已知椭圆$C:\frac{x^2}{a^2}+\frac{y^2}{b^2}=1(a>b>0)$的焦距为$2\sqrt{3}$，且过点$\left(\sqrt{3},\frac{1}{2}\right)$.

(1)求椭圆$C$的方程；

(2)设与坐标轴不垂直的直线$l$交椭圆$C$于$M,N$两点（异于椭圆顶点），点$P$为线段$MN$的中点，$O$为坐标原点.

\textcircled{1} 若点$P$在直线$x=\frac{1}{2}$上，求证：线段$MN$的垂直平分线恒过定点$s$，并求出点$s$的坐标；

\textcircled{2} 求证：当$\triangle OMN$的面积最大时，直线$OM$与$ON$的斜率之积为定值.
【解答】
【答案】(1)$\frac{x^2}{4}+y^2=1$

(2)\textcircled{1} 证明见解析，$S\left(\frac{3}{8},0\right)$；\textcircled{2} 直线$OM$与$ON$的斜率之积为$-\frac{1}{4}$.

【知识点】椭圆中的定值问题、椭圆中的直线过定点问题、根据椭圆过的点求标准方程

【分析】(1) 根据焦距和所过点联立方程组求解即可；

(2) 设出直线方程并与椭圆方程联立，\textcircled{1} 根据中点公式及垂直平分线方程化简即可证明并得到定点；\textcircled{2} 利用弦长公式和点到直线距离公式，表示出三角形面积，并借助重要不等式得到三角形面积最大时，直线方程中的参数满足的条件，由此化简直线$OM$与$ON$的斜率之积即可得出定值.

【详解】(1) 因为焦距为$2\sqrt{3}=2c$，即$c=\sqrt{3}$，所以$a^2-b^2=c^2=3$，

又因为椭圆过点$\left(\sqrt{3},\frac{1}{2}\right)$，所以$\frac{3}{a^2}+\frac{1}{4b^2}=1$，解得$b^2=1,a^2=4$，

所以椭圆$C$的方程为$\frac{x^2}{4}+y^2=1$.

(2) 由题意知，直线$l$斜率存在，设直线$l$方程为$y=kx+m$，设$M(x_1,y_1),N(x_2,y_2),P(x_0,y_0)$.

由
\[
\begin{cases}
y = kx + m \\
\frac{x^2}{4}+y^2=1
\end{cases}
\]
得$(1+4k^2)x^2+8kmx+4m^2-4=0$，

$\Delta=64k^2m^2-16(m^2-1)(1+4k^2)=16(1+4k^2-m^2)>0$，$x_1+x_2=\frac{-8km}{1+4k^2},x_1x_2=\frac{4m^2-4}{1+4k^2}$.

\textcircled{1} 因为点$P$为线段$MN$的中点，点$P$在直线$x=\frac{1}{2}$上，所以$x_0=\frac{x_1+x_2}{2}=\frac{-4km}{1+4k^2}=\frac{1}{2}$，即$1+4k^2=-8km$，$m=\frac{1+4k^2}{-8k}$.

所以$y_0=kx_0+m=\frac{1}{2}k+\frac{1+4k^2}{-8k}=-\frac{1}{8k}$.

所以线段$MN$的垂直平分线方程为$y-y_0=-\frac{1}{k}(x-x_0)$，即$y+\frac{1}{8k}=-\frac{1}{k}\left(x-\frac{1}{2}\right)$，即$y=-\frac{1}{k}\left(x-\frac{3}{8}\right)$.

故线段$MN$的垂直平分线恒过定点$S\left(\frac{3}{8},0\right)$.

\textcircled{2} 由弦长公式得
\[
\begin{aligned}
|MN| &= \sqrt{1+k^2}|x_1-x_2| = \frac{\sqrt{1+k^2}}{1+4k^2}\sqrt{16(1+4k^2-m^2)} = \frac{4\sqrt{1+k^2}}{1+4k^2}\sqrt{1+4k^2-m^2},
\end{aligned}
\]
坐标原点到直线$MN$的距离为$d=\frac{|m|}{\sqrt{1+k^2}}$，

所以$\triangle OMN$的面积为
\[
\begin{aligned}
S_{\triangle OMN} &= \frac{1}{2}|MN|\cdot d = \frac{1}{2}\cdot\frac{4\sqrt{1+k^2}\sqrt{1+4k^2-m^2}}{1+4k^2}\cdot\frac{|m|}{\sqrt{1+k^2}} = 2\cdot\frac{|m|\sqrt{1+4k^2-m^2}}{1+4k^2} \le 2\cdot\frac{\frac{m^2+1+4k^2-m^2}{2}}{1+4k^2} = 1,
\end{aligned}
\]
当且仅当$m^2=1+4k^2-m^2$，即$2m^2=1+4k^2$时等号成立.

所以
\[
\begin{aligned}
k_{OM}k_{ON} &= \frac{y_1y_2}{x_1x_2} = \frac{(kx_1+m)(kx_2+m)}{x_1x_2} = \frac{k^2x_1x_2+km(x_1+x_2)+m^2}{x_1x_2}= \frac{k^2(4m^2-4)-8k^2m^2+m^2(1+4k^2)}{4m^2-4} = \frac{m^2-4k^2}{4m^2-4} \\
& = \frac{1-m^2}{4m^2-4} = -\frac{1}{4}.
\end{aligned}
\]

所以直线$OM$与$ON$的斜率之积为定值$-\frac{1}{4}$.

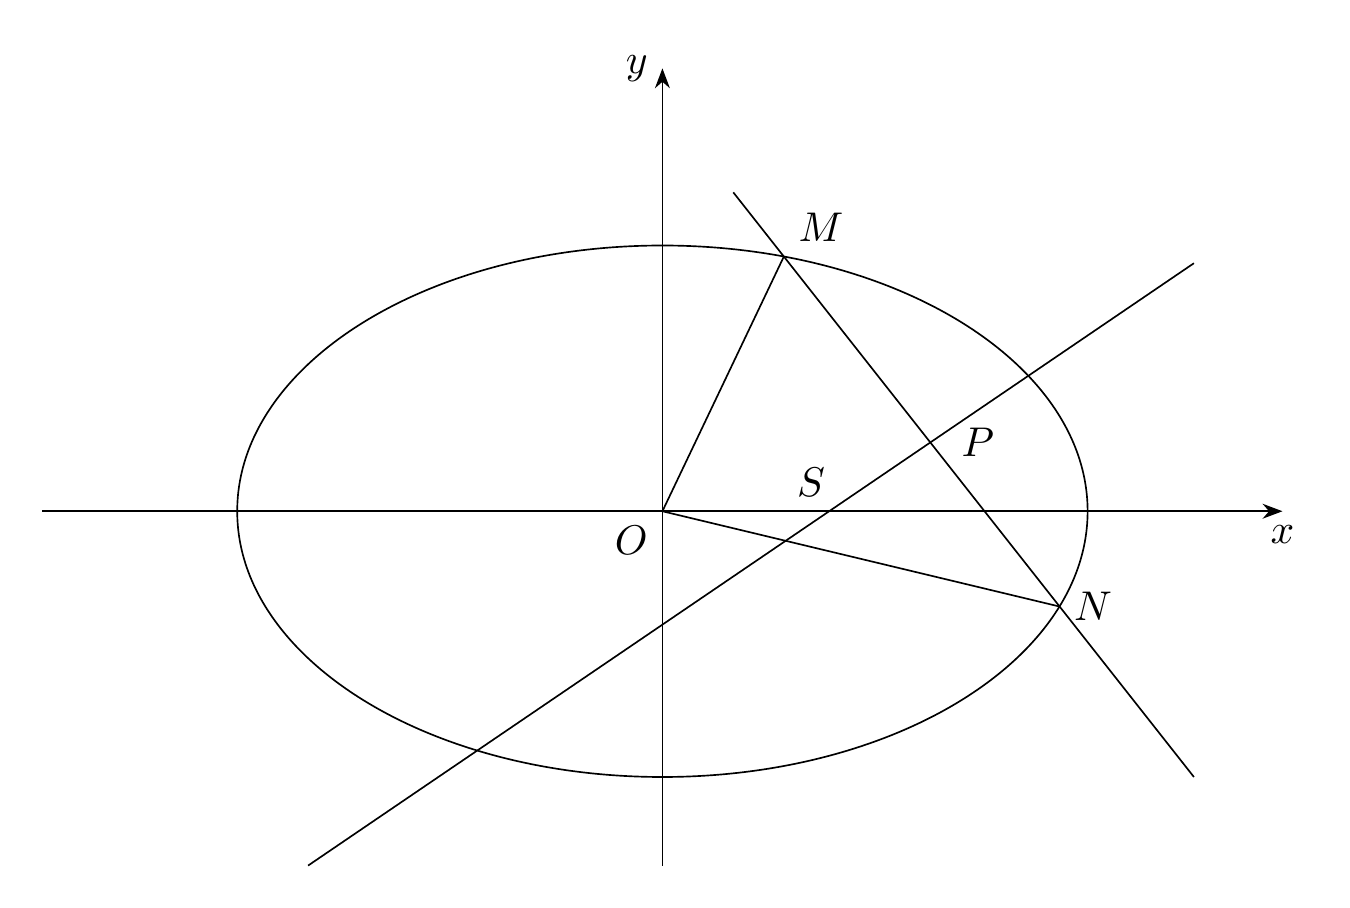